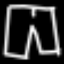
Label: pants